Field crop: maize
Growth stage: 2
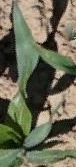
Species: maize